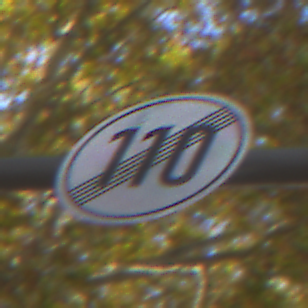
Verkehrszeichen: EndeGeschwindigkeit110
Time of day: MorningAfternoon
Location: Outdoor (Suburban)
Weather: PartlyCloudy
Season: NotSpecified
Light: Natural